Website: lowes
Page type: order-returns
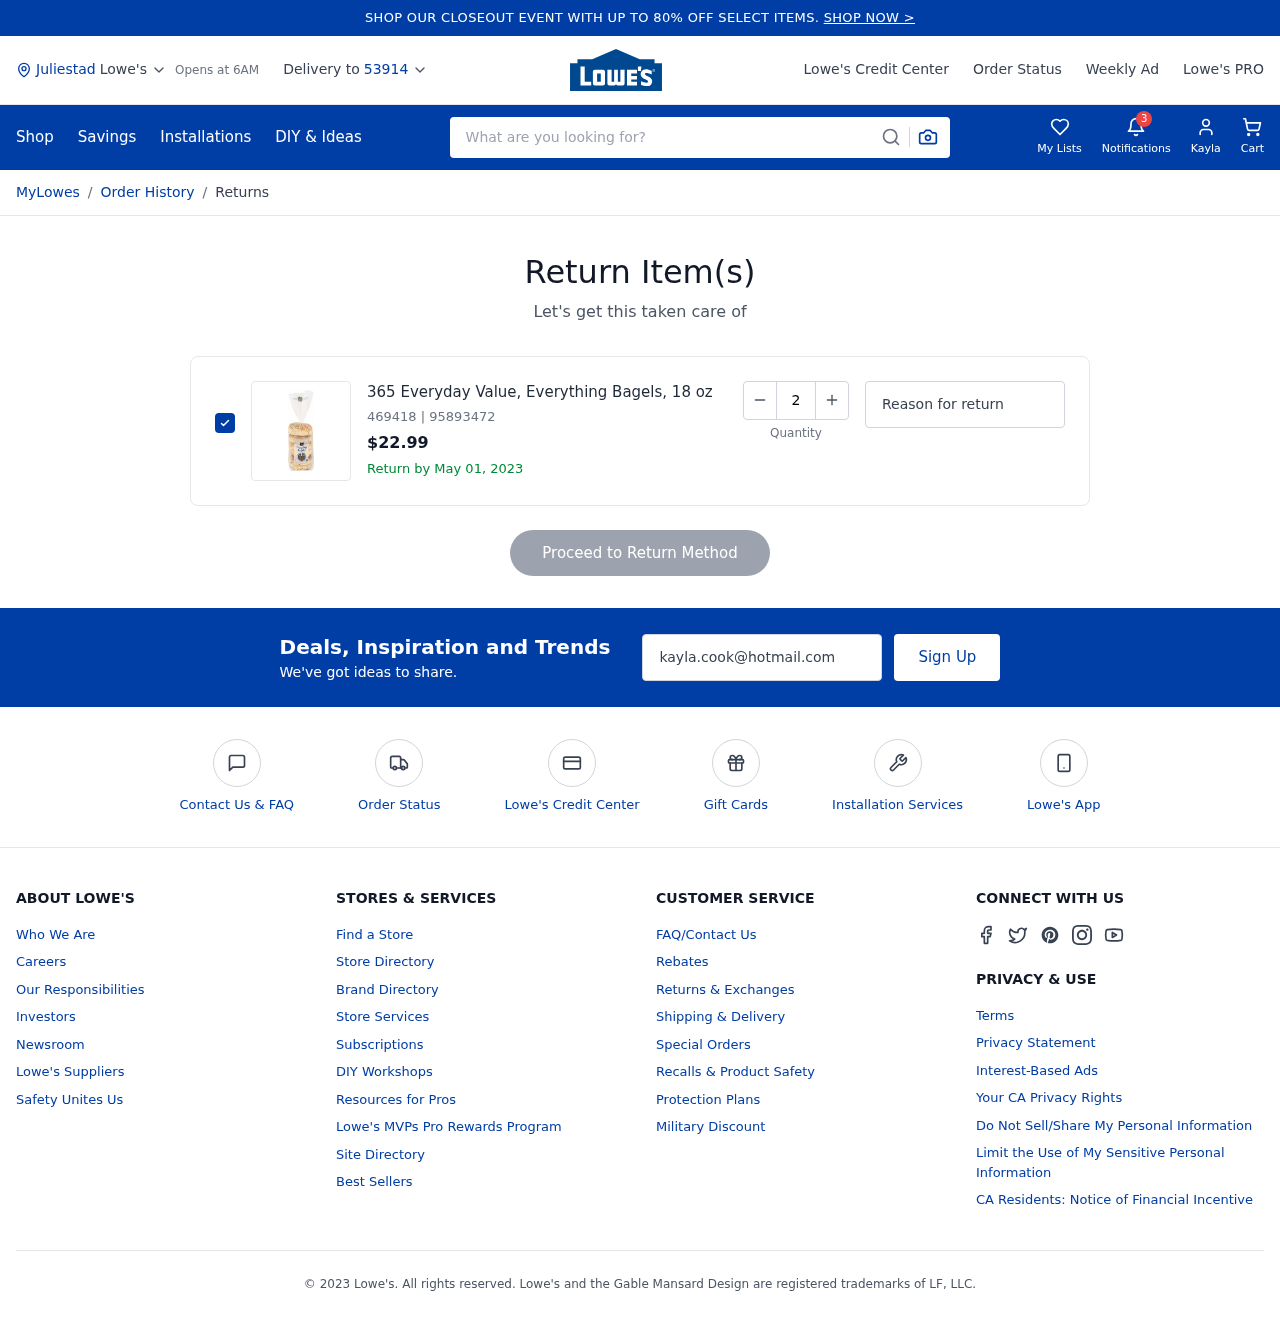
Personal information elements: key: PII_CITY
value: Juliestad
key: PII_FIRSTNAME
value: Kayla
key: PII_POSTCODE
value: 53914
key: PII_EMAIL
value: kayla.cook@hotmail.com
Product elements: key: PRODUCT1_NAME
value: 365 Everyday Value, Everything Bagels, 18 oz
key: PRODUCT1_PRICE
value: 22.99
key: PRODUCT1_ITEM_NUMBER
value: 469418
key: PRODUCT1_MODEL_NUMBER
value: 95893472
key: PRODUCT1_QUANTITY
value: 2
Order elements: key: ORDER_RETURN_BY_DATE
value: May 01, 2023